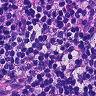
Metastatic tissue present: yes